Question: For those who hate reading long questions, 'SPACE''ConcurrentModificationException''Fireball''Timer'
If you want more info, keep reading.
In <URL> indicating that a data structure should be used to hold the fireballs. IMO it was a half @$$ answer. The reason I think this is because the code I gave isn't complete, because it doesn't take into account when a fireball needs to be removed from the data structure, say when the fireball moves off the screen or if it were to collide with an opposing player. So ultimately it just becomes an endless 'List' of fireballs, which I don't think is efficient nor the correct way of doing it.
Here's how I did it. There's a 'Fireball' class which holds an image for the fireball and x and y locations. All I did was keep adding a 'Fireball' instance to the 'List' with a key bind and animated with timer moving the 'x' location of the 'Fireball'
'''
Timer timer = new Timer(40, new ActionListener() {
@Override
public void actionPerformed(ActionEvent e) {
for (Fireball ball : fireBalls) {
ball.x += X_INC;
repaint();
}
}
});
...
getActionMap().put("hadouken", new AbstractAction() {
@Override
public void actionPerformed(ActionEvent e) {
fireBalls.add(new Fireball(fireball));
}
});
'''

---
So I said this is an incomplete answer for this reason -
I attempt to take this into account by doing this, removing the 'Fireball' from the list if its 'x' position exceeded the screen width
'''
Timer timer = new Timer(40, new ActionListener() {
@Override
public void actionPerformed(ActionEvent e) {
for (Fireball ball : fireBalls) {
if (ball.x > D_W) {
fireBalls.remove(ball);
} else {
ball.x += X_INC;
repaint();
}
}
}
});
'''
The problem with this though is that once the 'Fireball' reaches the end of the screen and is to be removed from the 'List', I get a 'ConcurrentModificationException'. I searched how to fix this, and some suggested using an 'Iterator', but when I tried this, I still get the exception when many 'Fireballs' exist in the 'List'
'''
public void actionPerformed(ActionEvent e) {
Iterator<Fireball> it = fireBalls.iterator();
while (it.hasNext()) {
Fireball ball = it.next();
if (ball.x > D_W) {
fireBalls.remove(ball);
} else {
ball.x += X_INC;
repaint();
}
}
}
'''
---
'ConcurrentModificationException''Timer'
Here's the code you can run
'''
import java.awt.*;
import java.awt.event.*;
import java.awt.image.BufferedImage;
import java.io.IOException;
import java.net.URL;
import java.util.*;
import java.util.List;
import java.util.logging.*;
import javax.imageio.ImageIO;
import javax.swing.*;
import javax.swing.Timer;
public class WannaBeStreetFighter extends JPanel {
private static final int D_W = 700;
private static final int D_H = 250;
private static final int X_INC = 10;
List<Fireball> fireBalls;
BufferedImage ryu;
BufferedImage fireball;
BufferedImage background;
public WannaBeStreetFighter() {
try {
ryu = ImageIO.read(new URL("http://www.sirlin.net/storage/street_fighter/ryu_hadoken_pose.png?__SQUARESPACE_CACHEVERSION=1226531909576"));
background = ImageIO.read(new URL("http://fightingstreet.com/folders/variousinfofolder/ehondasbath/hondasfz3stage.gif"));
fireball = ImageIO.read(new URL("http://farm6.staticflickr.com/<PHONE>95_ec19ded155_o.png"));
} catch (IOException ex) {
Logger.getLogger(WannaBeStreetFighter.class.getName()).log(Level.SEVERE, null, ex);
}
fireBalls = new LinkedList<>();
Timer timer = new Timer(40, new ActionListener() {
@Override
public void actionPerformed(ActionEvent e) {
for (Fireball ball : fireBalls) {
if (ball.x > D_W) {
fireBalls.remove(ball);
} else {
ball.x += X_INC;
repaint();
}
}
}
});
timer.start();
InputMap inputMap = getInputMap(JComponent.WHEN_IN_FOCUSED_WINDOW);
inputMap.put(KeyStroke.getKeyStroke("SPACE"), "hadouken");
getActionMap().put("hadouken", new AbstractAction() {
@Override
public void actionPerformed(ActionEvent e) {
fireBalls.add(new Fireball(fireball));
}
});
}
@Override
protected void paintComponent(Graphics g) {
super.paintComponent(g);
g.drawImage(background, 0, 0, D_W, D_H, this);
g.drawImage(ryu, 50, 125, 150, 115, this);
for (Fireball ball : fireBalls) {
ball.drawFireball(g);
}
}
@Override
public Dimension getPreferredSize() {
return new Dimension(D_W, D_H);
}
private class Fireball {
Image fireball;
int x = 150;
int y = 125;
public Fireball(Image image) {
fireball = image;
}
public void drawFireball(Graphics g) {
g.drawImage(fireball, x, y, 50, 50, null);
}
}
public static void main(String[] args) {
SwingUtilities.invokeLater(new Runnable() {
public void run() {
JFrame frame = new JFrame("Best Street Fighter ever");
frame.setDefaultCloseOperation(JFrame.EXIT_ON_CLOSE);
frame.add(new WannaBeStreetFighter());
frame.pack();
frame.setLocationRelativeTo(null);
frame.setVisible(true);
}
});
}
}
'''
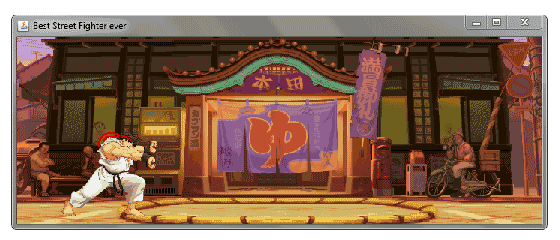
Answer: You can't remove an item from a 'List' from within a 'for-each' loop. I don't know the details, but I know it generally doesn't work.
Instead, get a 'Iterator' of the 'List' and use it's 'remove' method instead...
'''
Iterator<Fireball> it = fireBalls.iterator();
while (it.hasNext()) {
Fireball ball = it.next();
if (ball.x > D_W) {
// You can't call this. The Iterator is backed by the ArrayList
//fireBalls.remove(ball);
it.remove();
} else {
ball.x += X_INC;
repaint();
}
}
'''
Happy fire ball spamming!